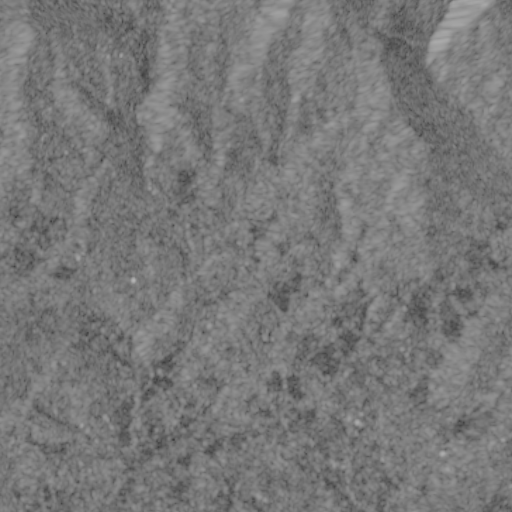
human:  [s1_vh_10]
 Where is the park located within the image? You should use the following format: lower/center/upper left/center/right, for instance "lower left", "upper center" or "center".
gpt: The park is located in the upper left of the image.
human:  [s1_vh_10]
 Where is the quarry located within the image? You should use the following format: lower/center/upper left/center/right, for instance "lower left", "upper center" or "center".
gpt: The quarry is located in the lower right of the image.
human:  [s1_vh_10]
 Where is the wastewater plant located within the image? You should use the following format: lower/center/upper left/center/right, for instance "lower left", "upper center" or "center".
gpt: The wastewater plant is located in the upper left of the image.
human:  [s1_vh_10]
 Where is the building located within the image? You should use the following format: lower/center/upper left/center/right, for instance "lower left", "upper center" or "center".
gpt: There is no building in the image.

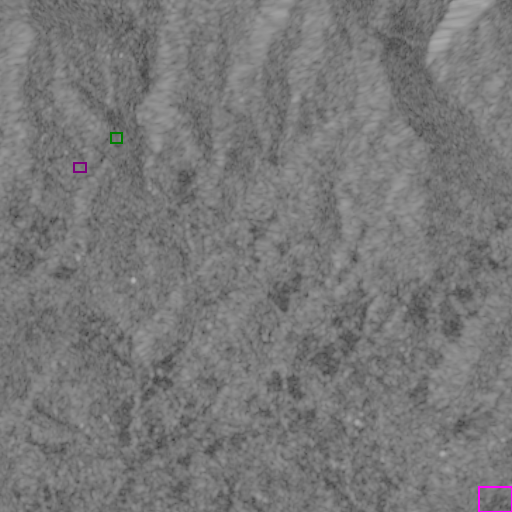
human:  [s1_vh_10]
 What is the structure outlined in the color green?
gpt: The structure outlined in green is a park.
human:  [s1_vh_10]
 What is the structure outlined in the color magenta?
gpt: The structure outlined in magenta is a quarry.
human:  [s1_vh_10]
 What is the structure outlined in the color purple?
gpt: The structure outlined in purple is a wastewater plant.
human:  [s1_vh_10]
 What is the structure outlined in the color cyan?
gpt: There is no cyan outline.